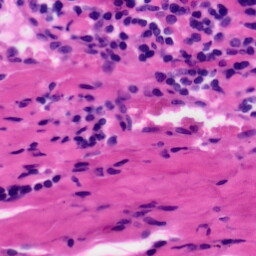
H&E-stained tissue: Tonsil